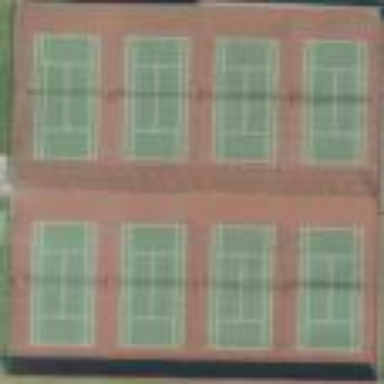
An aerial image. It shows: Sports centre featuring tennis facilities.